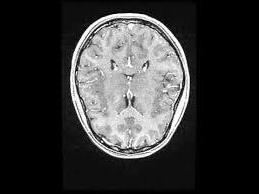
Label: notumor